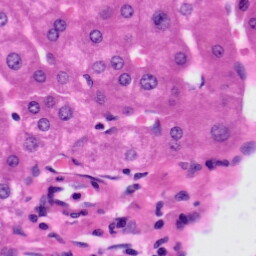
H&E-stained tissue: Liver